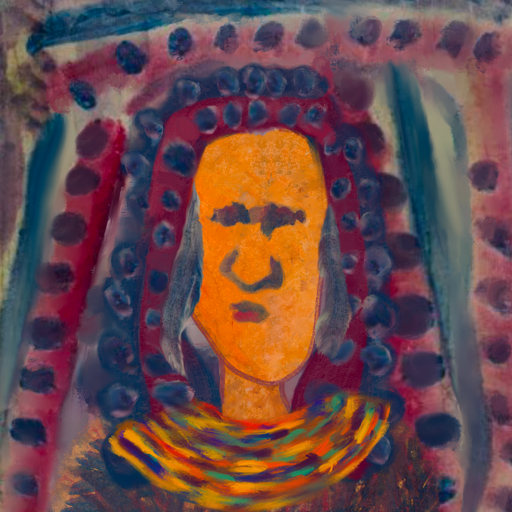
Background: HillGirl, Head And Neck Front: Hypocrite, Face Front: In_The_Sun, Bust: In_The_Sun, Hair Front: Hill_Girl, Head Accessory: Blank, Second Necklace: An_Impression_2, Necklace: Blank, Baby: Blank